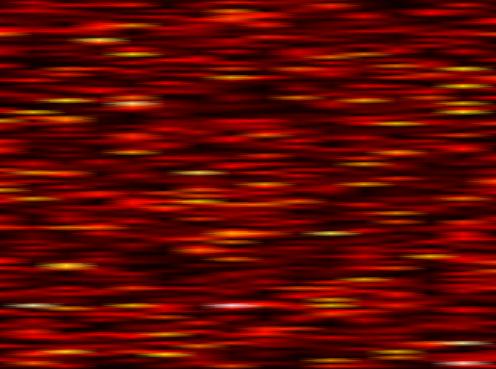
Label: FOFDM